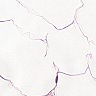
Metastatic tissue present: no